Question: I am trying to use 'emacs' for grails development. Tried on <URL>
There are 'emacs' and 'emacs23' on my ubuntu 12.04.
'''
prayag@prayag:~$ ls -l /usr/share/emacs[tab][tab]
emacs/ emacs23/
'''
As the grails-emacs-mode suggests, I copied 'grails-mode.el' and 'primary.org' files to my 'emacs23/site-list'
'''
prayag@prayag:~$ ls -l /usr/share/emacs23/site-lisp/
total 32
-rw-r--r-- 1 root root 3013 Nov 17 00:39 debian-startup.elc
drwxr-xr-x 2 root root 4096 Nov 17 00:39 dictionaries-common
-rw-r--r-- 1 root root 18205 Feb 14 01:11 grails-mode.el
-rw-r--r-- 1 root root 0 Feb 14 01:11 primary.org
-rw-r--r-- 1 root root 106 Sep 22 01:16 subdirs.el
'''
Then, created 'init.el' inside '.emacs.d' as there exists no '.emacs' file in home directory. The 'init.el' conatains
'''
(require 'grails-mode)
(setq grails-mode t)
(setq project-mode t)
(add-to-list 'auto-mode-alist '("\.gsp$" . nxml-mode)) ; Use whatever mode you want for views.
(project-load-all) ; Loads all saved projects. Recommended, but not required.
'''
now, opening 'emacs23' doesn't show any grails in the menubar.
I also tried
'''
M-x
load-file .emacs.d/init.el
'''
which throws
'''
Warning (initialization): An error occurred while loading '/home/prayag/.emacs.d/init.el':
File error: Cannot open load file, project-mode
To ensure normal operation, you should investigate and remove the
cause of the error in your initialization file. Start Emacs with
the '--debug-init' option to view a complete error backtrace.
'''

On starting 'emacs23 --debug-init', following error is thrown.
'''
Debugger entered--Lisp error: (file-error "Cannot open load file" "project-mode")
require(project-mode)
eval-buffer(#<buffer *load*<2>> nil "/usr/share/emacs/23.3/site-lisp/grails-mode.el" nil t) ; Reading at buffer position 422
load-with-code-conversion("/usr/share/emacs/23.3/site-lisp/grails-mode.el" "/usr/share/emacs/23.3/site-lisp/grails-mode.el" nil t)
require(grails-mode)
eval-buffer(#<buffer *load*> nil "/home/prayag/.emacs.d/init.el" nil t) ; Reading at buffer position 23
load-with-code-conversion("/home/prayag/.emacs.d/init.el" "/home/prayag/.emacs.d/init.el" t t)
load("/home/prayag/.emacs.d/init" t t)
#[nil "...'
'''
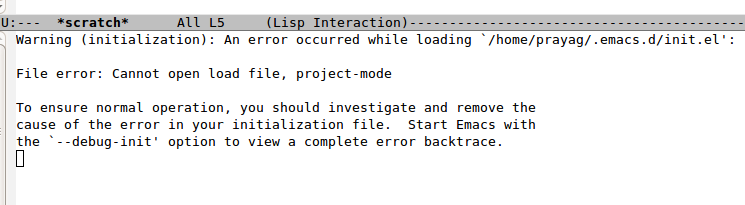
Answer: <URL>.
Also grab the remaining groovy packages(all but grails-mode) from <URL>.
<URL>, you can run Grails commands such as , , etc.
I also use the function from <URL>, I bind it to .
Simple guide with emacs-grails-mode:
- - - - - -
You could also use <URL> in Ubuntu.
Hope this helps.